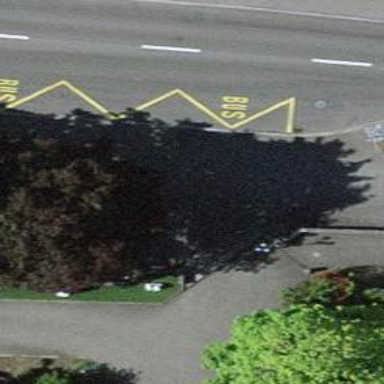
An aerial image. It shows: Bus stop with platform for public transport.